Aerial crown-view tile of a tropical tree (Barro Colorado Island, Panama), acquired 20241112:
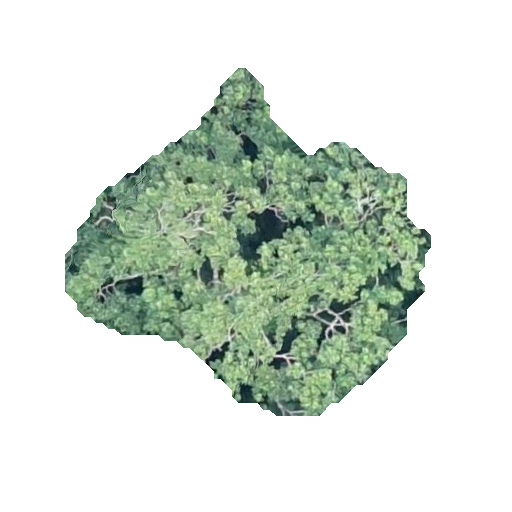
Species: Simarouba amara
GBIF accepted scientific name: Simarouba amara
Crown area: 116.898 m²